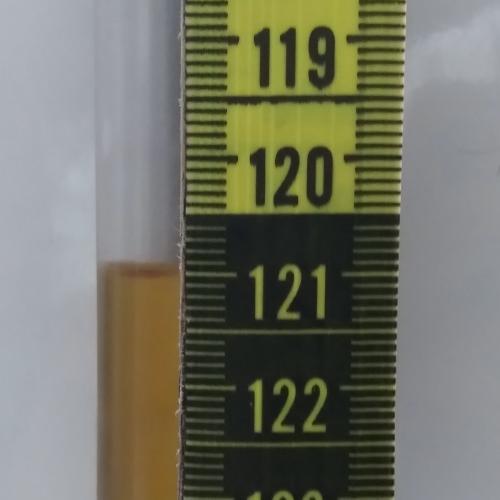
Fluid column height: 121.0 cm